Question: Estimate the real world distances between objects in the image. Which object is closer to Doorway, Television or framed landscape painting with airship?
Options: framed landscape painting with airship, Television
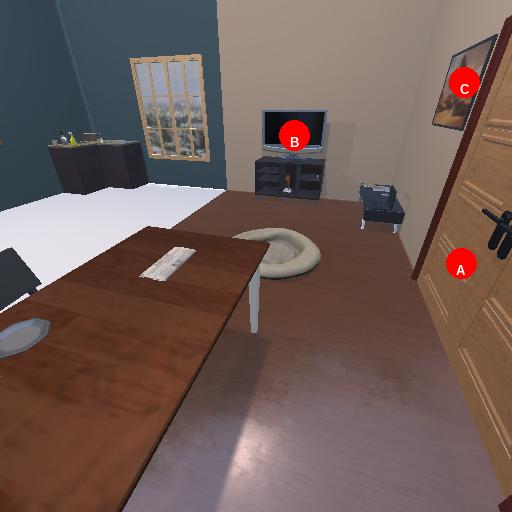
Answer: framed landscape painting with airship